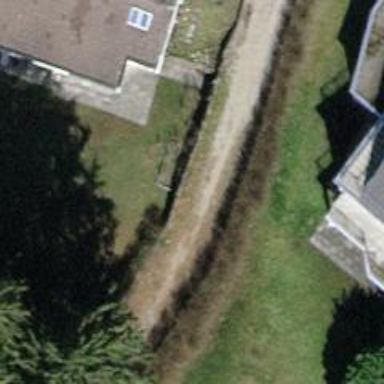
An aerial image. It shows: Dirt path.